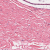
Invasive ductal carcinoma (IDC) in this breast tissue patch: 0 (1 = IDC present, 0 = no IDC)